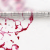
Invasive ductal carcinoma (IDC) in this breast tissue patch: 0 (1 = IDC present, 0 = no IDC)